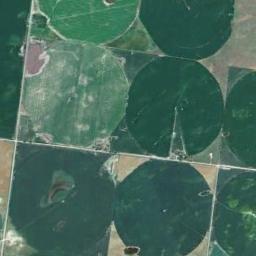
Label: circular_farmland